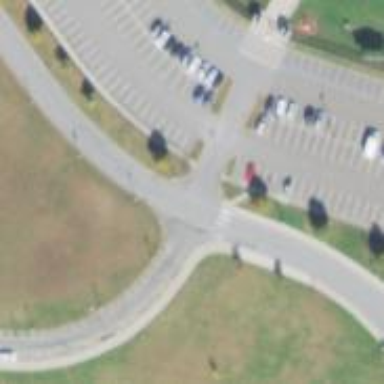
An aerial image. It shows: Asphalt footway with zebra crossing.